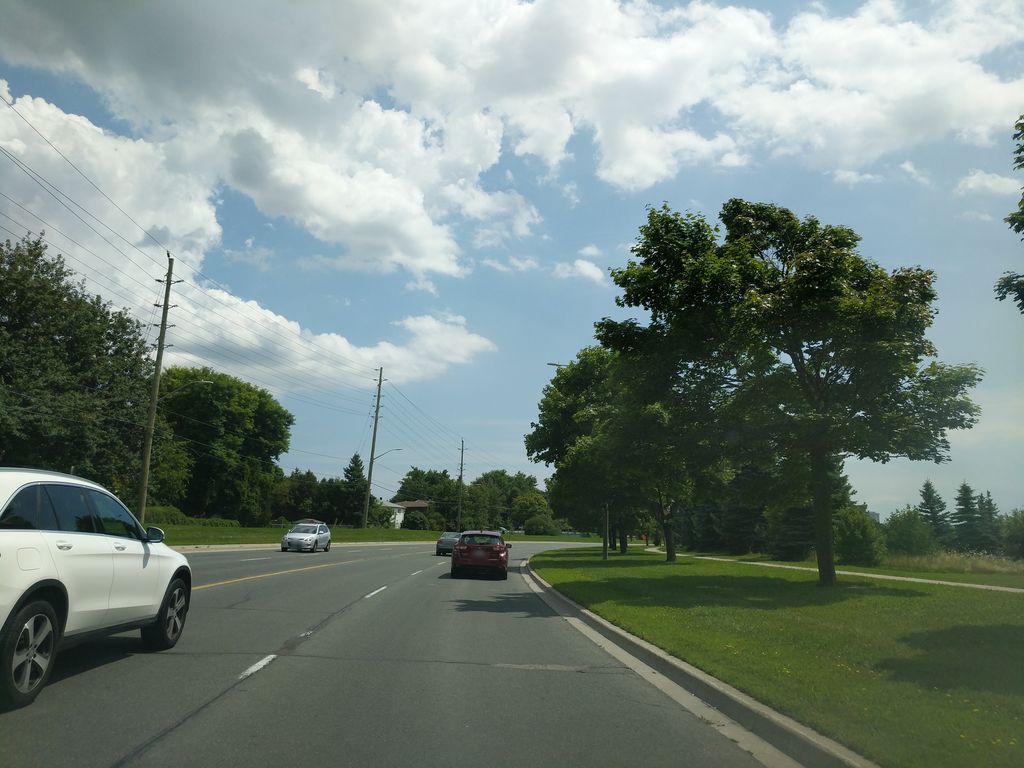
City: toronto